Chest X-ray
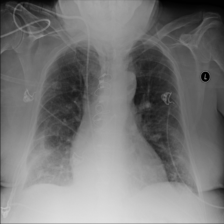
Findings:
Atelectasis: negative
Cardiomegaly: negative
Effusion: positive
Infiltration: negative
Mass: negative
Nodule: negative
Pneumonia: negative
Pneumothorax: negative
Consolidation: negative
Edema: negative
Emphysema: negative
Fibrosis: negative
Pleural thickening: negative
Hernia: negative